Interaction volume radius: 10 \u00c5
Interaction volume height: 10 \u00c5
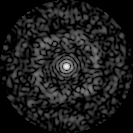
Disorder parameter: 0.8134